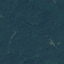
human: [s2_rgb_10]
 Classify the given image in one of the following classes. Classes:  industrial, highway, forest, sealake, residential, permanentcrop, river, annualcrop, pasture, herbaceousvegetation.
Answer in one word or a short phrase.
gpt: Forest